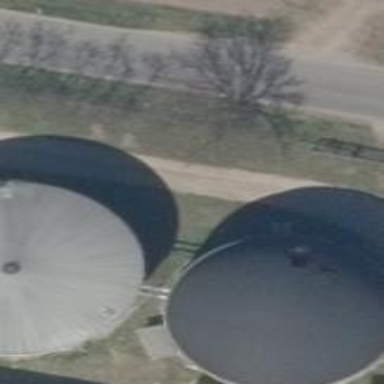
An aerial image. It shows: Building with storage tank.